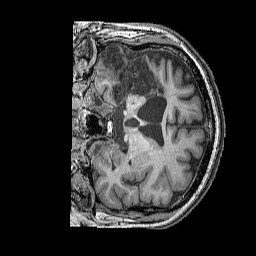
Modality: T1w
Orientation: coronal
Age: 41
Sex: male
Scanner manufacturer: siemens
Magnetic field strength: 3 T
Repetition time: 2.25 s
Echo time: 0.00415 s